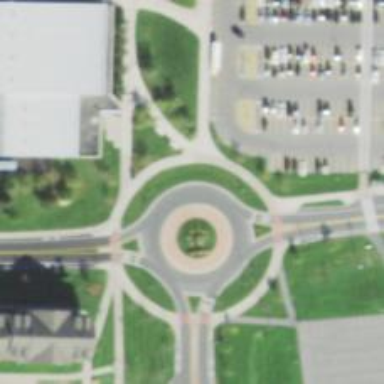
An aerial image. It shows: Unclassified road featuring roundabout.